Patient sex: M
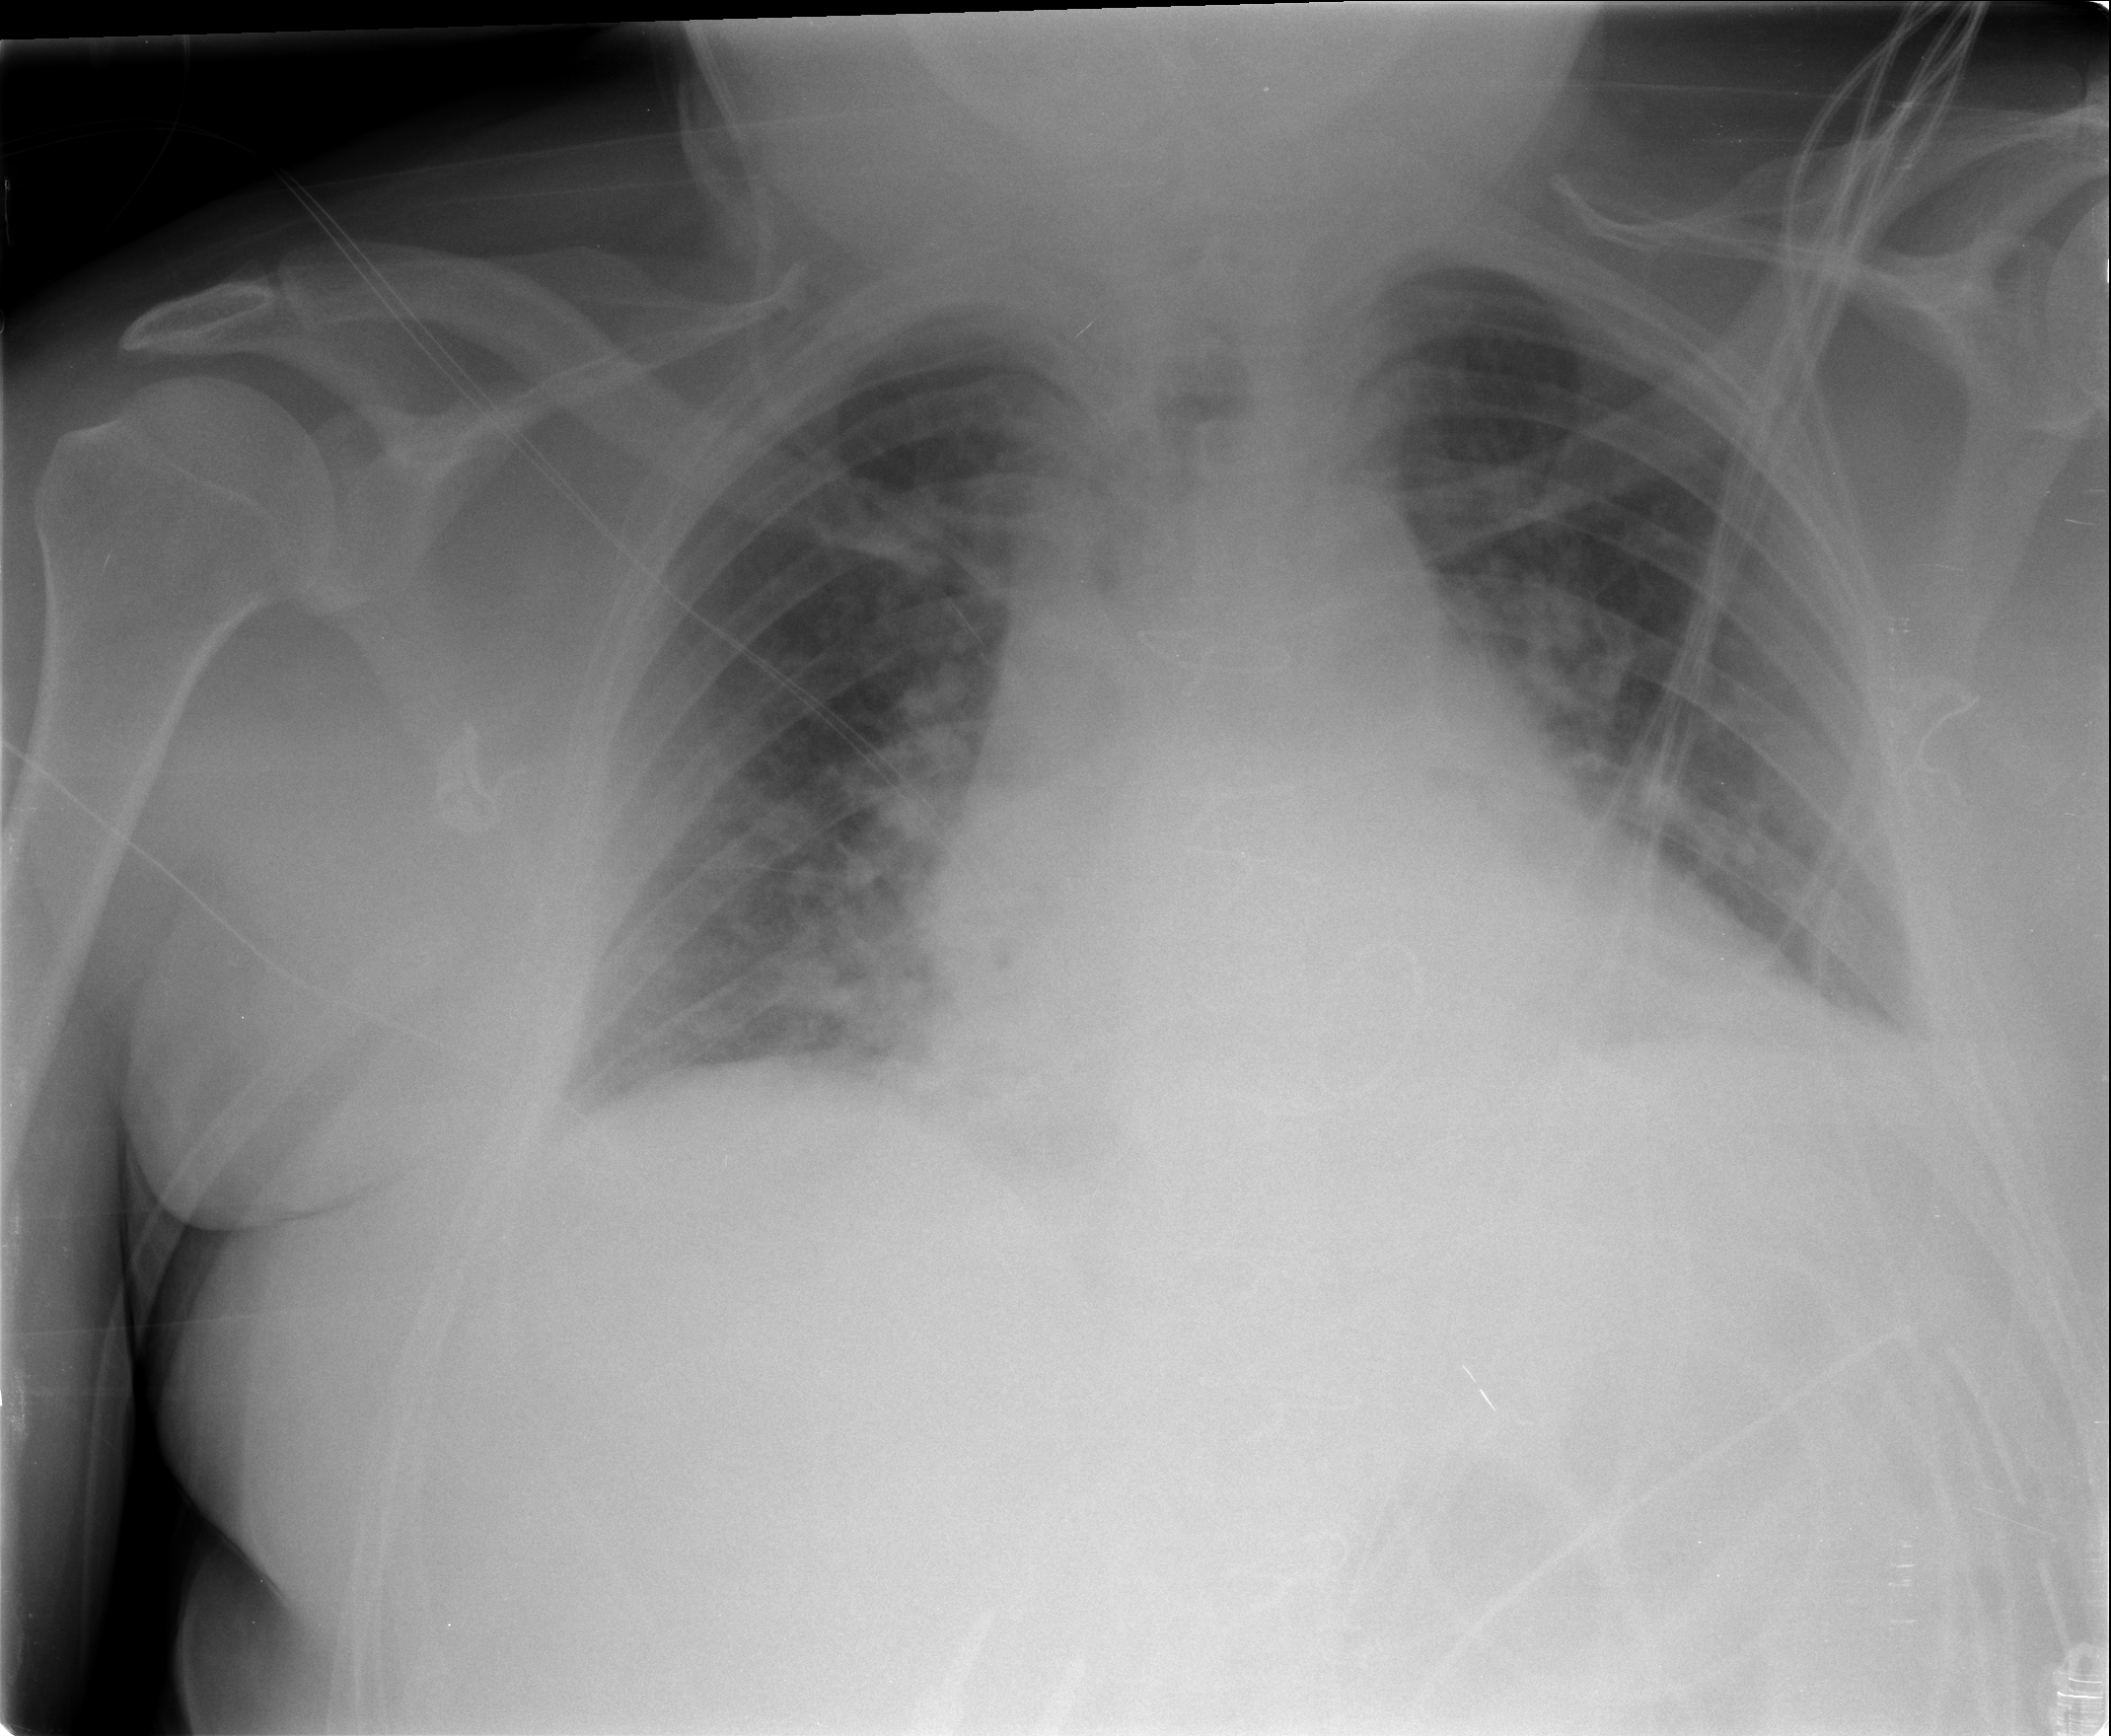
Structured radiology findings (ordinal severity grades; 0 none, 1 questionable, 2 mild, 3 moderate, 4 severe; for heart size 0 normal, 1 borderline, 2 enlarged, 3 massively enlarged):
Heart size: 0
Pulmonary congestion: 2
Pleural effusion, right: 0
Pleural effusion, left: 2
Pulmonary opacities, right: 0
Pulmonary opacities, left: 0
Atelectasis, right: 0
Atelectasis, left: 2